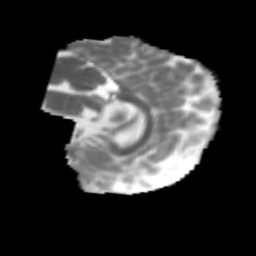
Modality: MD
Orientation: sagittal
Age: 6
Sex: male
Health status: healthy